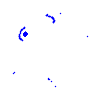
Particle: electron